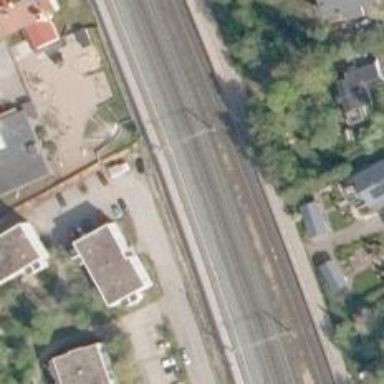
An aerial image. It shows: Railway with continuous electrified contact lines.